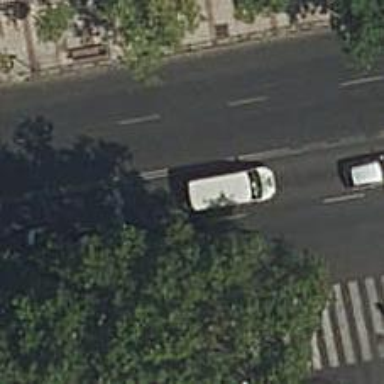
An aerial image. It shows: Road with traffic signals.